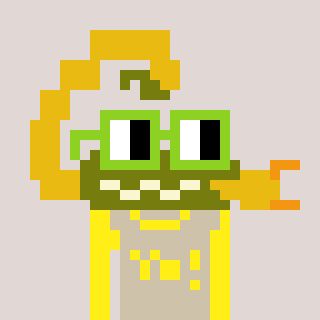
a pixel art character with square light green glasses, a scorpion-shaped head and a bege-colored body on a warm background